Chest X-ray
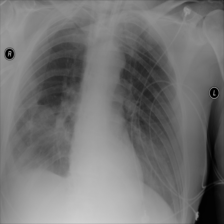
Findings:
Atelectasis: negative
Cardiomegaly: negative
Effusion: negative
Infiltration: positive
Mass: negative
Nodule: negative
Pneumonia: negative
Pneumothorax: negative
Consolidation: negative
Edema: negative
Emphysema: negative
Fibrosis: negative
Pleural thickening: negative
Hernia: negative